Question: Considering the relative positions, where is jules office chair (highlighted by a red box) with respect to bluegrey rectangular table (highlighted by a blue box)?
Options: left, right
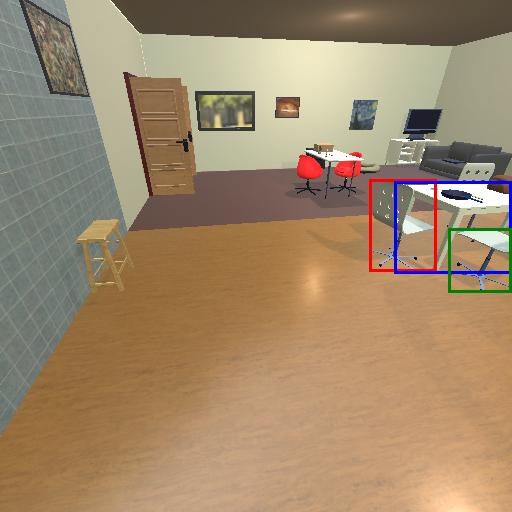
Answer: left